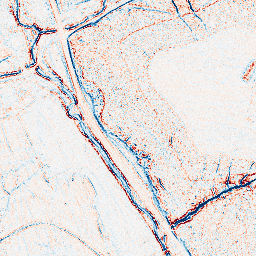
Category: edge_preserving
Decomposition family: bilateral
Decomposition parameters: d: 5
sigma_color: 50
sigma_space: 25
Upsampling method: quintic
Upsampling parameters: scale: 2
Upsampling scale: 2